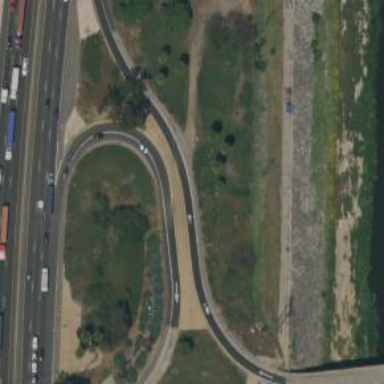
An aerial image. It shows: Motorway link.